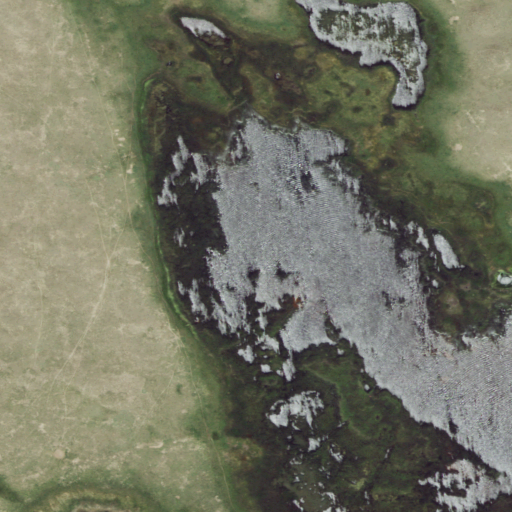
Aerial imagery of plain(s) in Nebraska named Wild Horse Flats containing grassland, herbaceous wetlands, and open water